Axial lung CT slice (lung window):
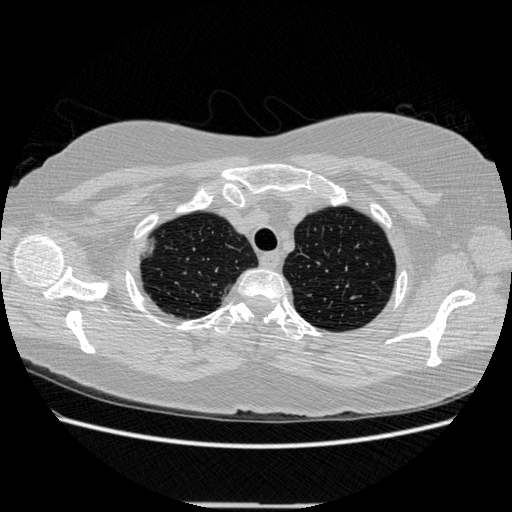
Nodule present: no